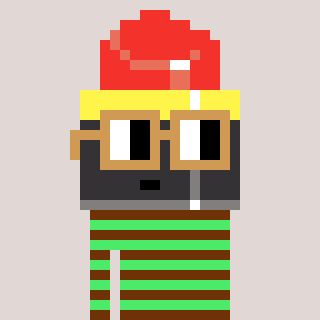
a pixel art character with square brown glasses, a lipstick-shaped head and a teal-colored body on a warm background